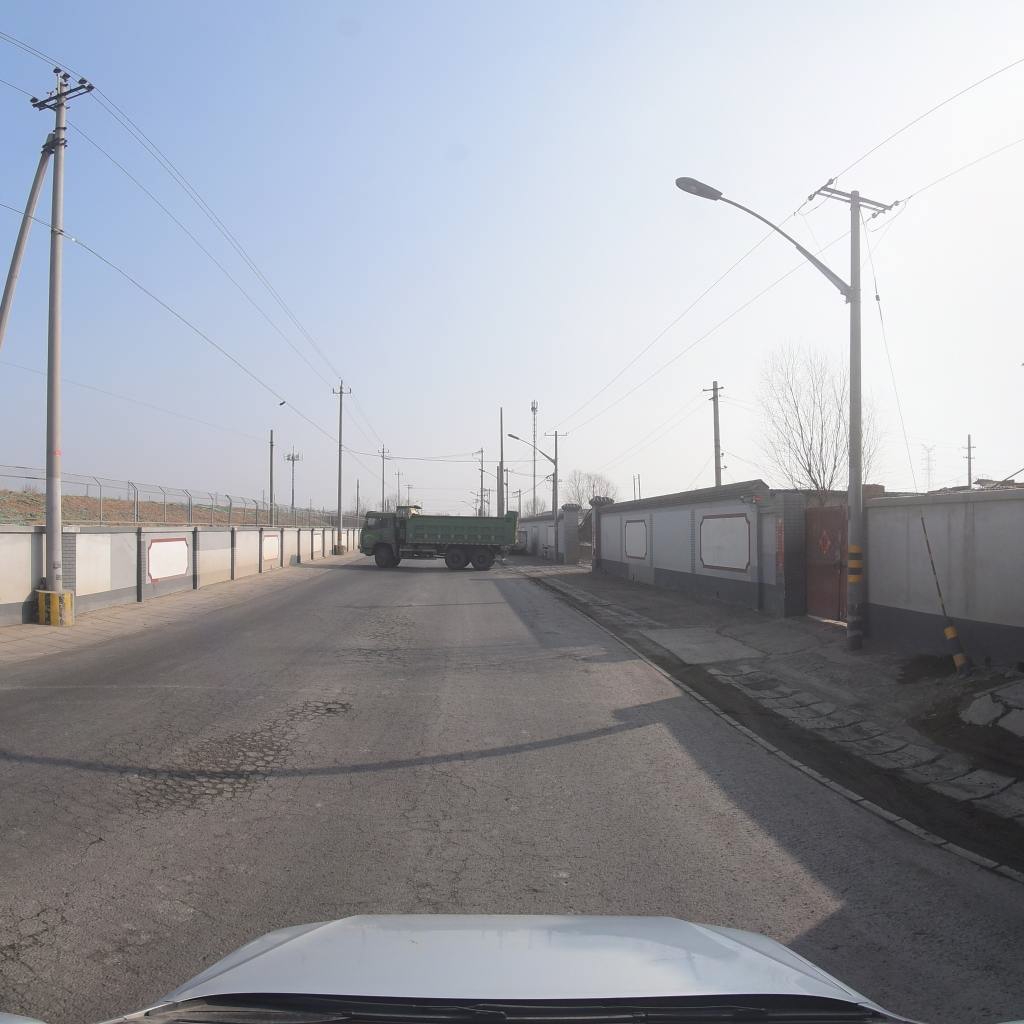
Region: Fengtai
Road damage annotations: alligator crack